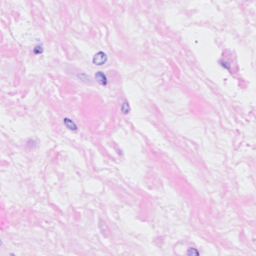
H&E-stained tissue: Breast